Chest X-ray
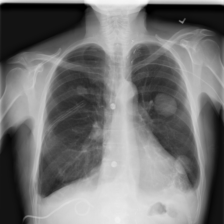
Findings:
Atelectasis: negative
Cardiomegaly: negative
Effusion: positive
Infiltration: negative
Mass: positive
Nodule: negative
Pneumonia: negative
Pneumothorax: positive
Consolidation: negative
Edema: negative
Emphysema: negative
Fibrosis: negative
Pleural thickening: positive
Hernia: negative